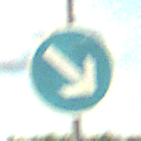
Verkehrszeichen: VorgeschriebeneVorbeifahrtRechts
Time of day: Midday
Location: Outdoor (RoadRail)
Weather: PartlyCloudy
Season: NotSpecified
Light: Natural